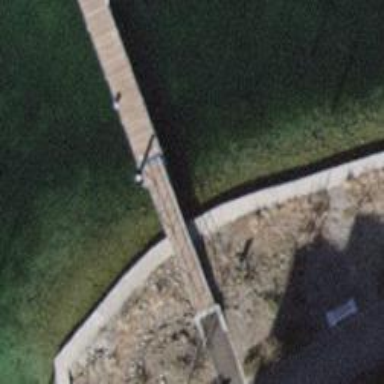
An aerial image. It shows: Man-made pier.